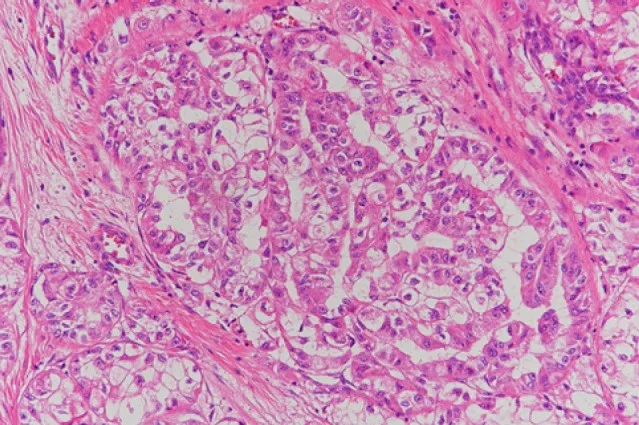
Eosin-stained section of renal tumour: tumour cells with slightly eosinophilic cytoplasm and round nuclei are forming irregular tubular or papillary structure.
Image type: pathology (h&e)